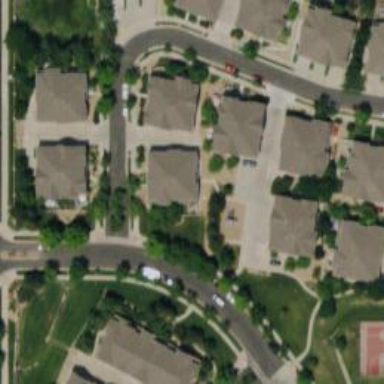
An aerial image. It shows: Alley classified as service road.